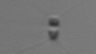
Label: Chaetoceros